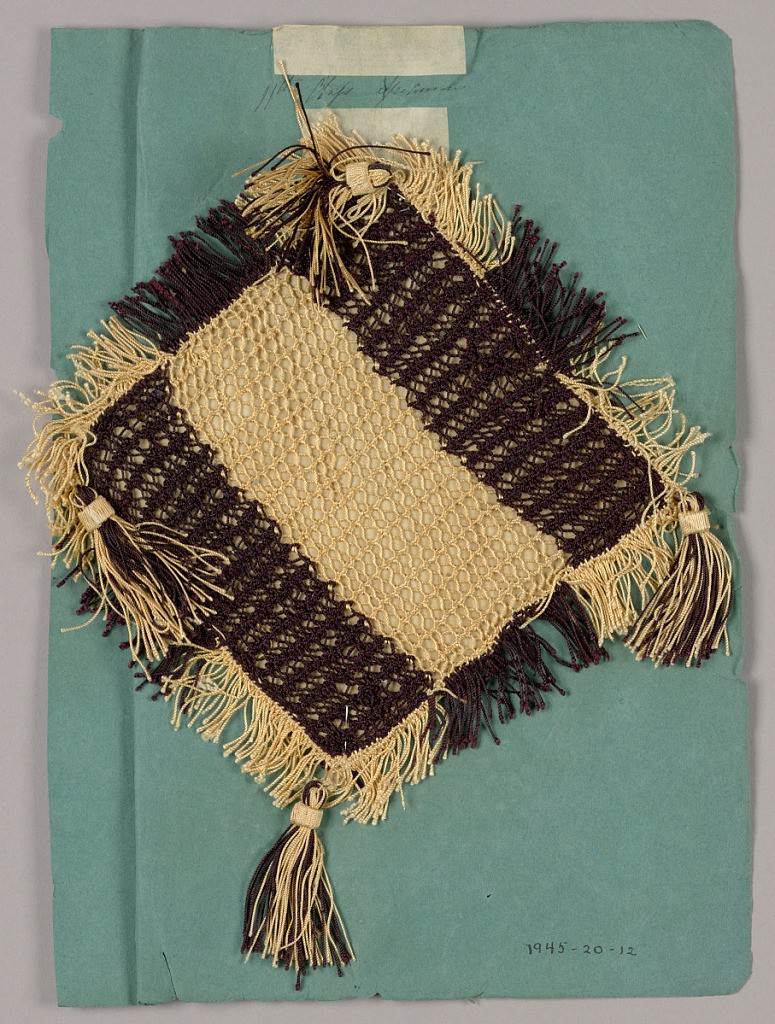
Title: Sewing instruction book samples
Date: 1829
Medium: Purple and gold-colored silk
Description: Mat made of purple and gold-colored silk in open-work pattern; edged with fringe; a tassel in each corner.